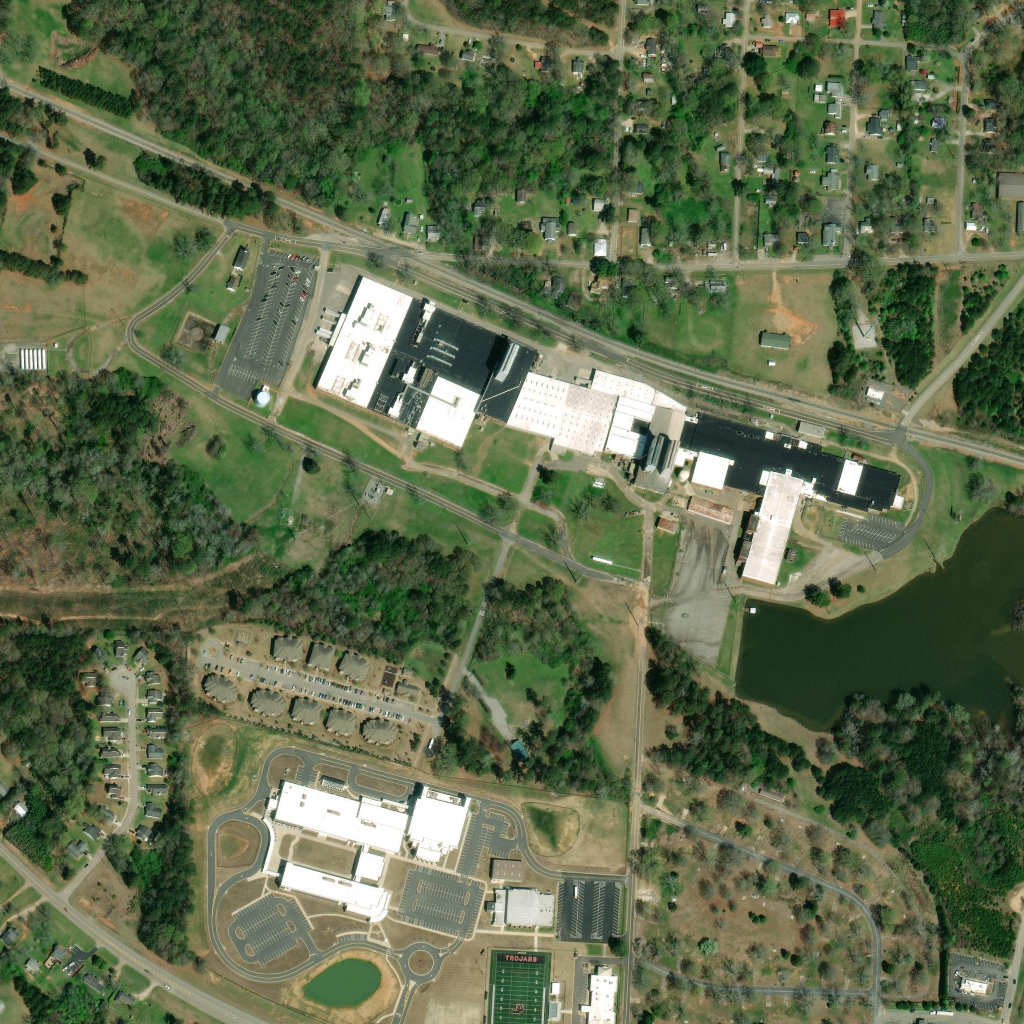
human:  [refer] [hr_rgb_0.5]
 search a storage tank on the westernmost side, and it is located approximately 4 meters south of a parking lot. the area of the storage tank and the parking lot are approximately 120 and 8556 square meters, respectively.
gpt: <box>[[24, 38, 26, 39, 0]]</box>